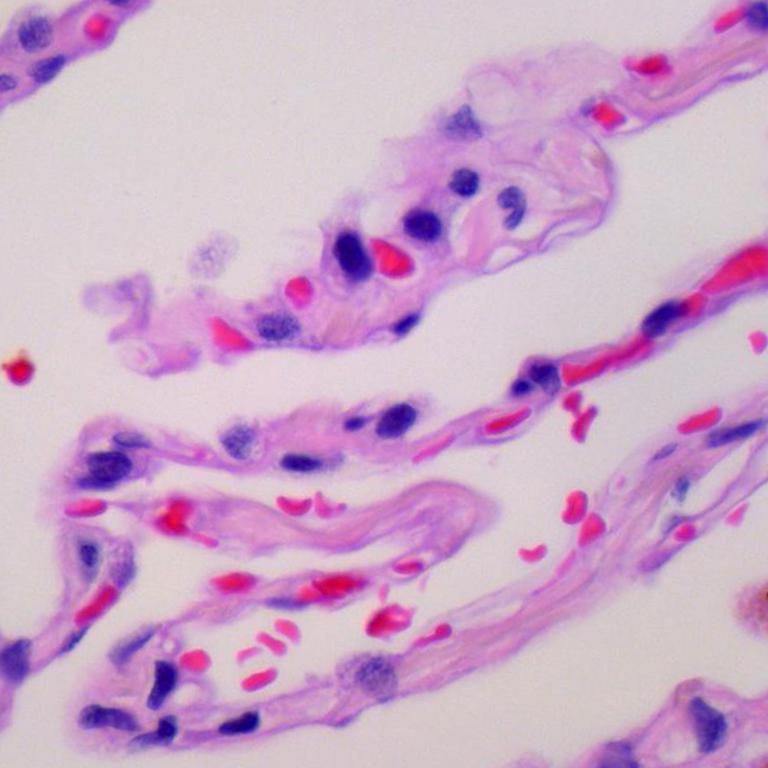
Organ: lung
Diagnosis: benign